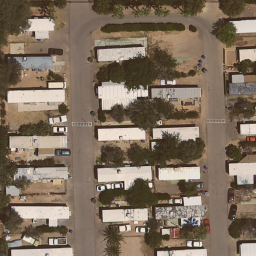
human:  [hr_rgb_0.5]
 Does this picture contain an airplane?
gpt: no

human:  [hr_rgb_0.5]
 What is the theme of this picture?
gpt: mobile home park

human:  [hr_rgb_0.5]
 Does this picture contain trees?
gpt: yes

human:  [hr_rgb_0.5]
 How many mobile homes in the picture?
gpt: twenty-three

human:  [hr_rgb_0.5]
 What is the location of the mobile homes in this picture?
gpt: left, center and right